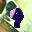
Label: 9